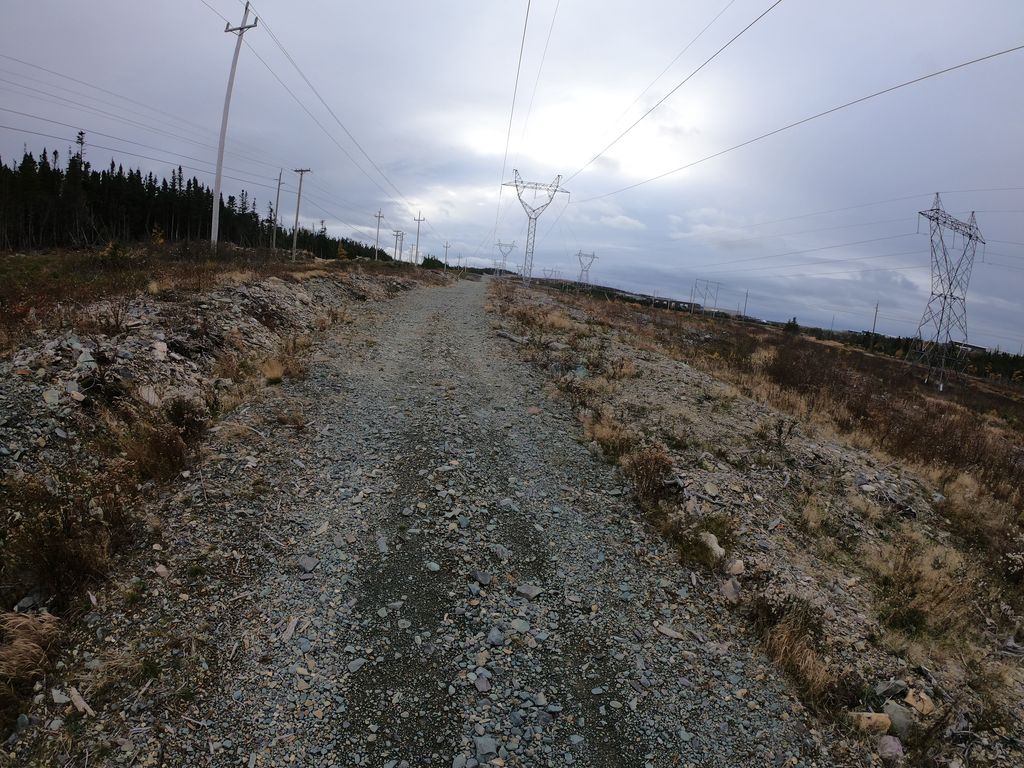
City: st_johns